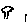
Label: tree